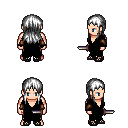
a pixel art fantasy rpg character, male body template, human, light skin, black robe, gold greaves, white unkempt hairstyle, leather bracers, ghillies, dagger, four views (front, back, left, right), 2x2 character sprite sheet, small pixel art, hard edges, no anti-aliasing